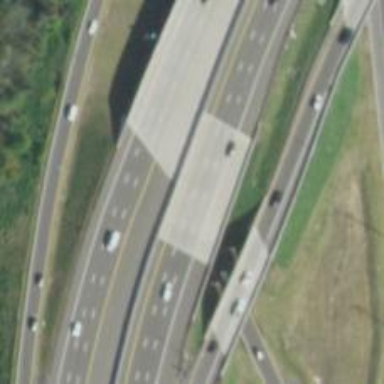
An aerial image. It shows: Urban freeway bridge over motorway.